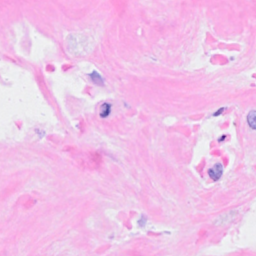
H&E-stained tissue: Breast